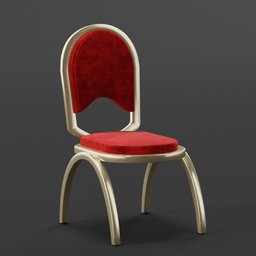
Label: furniture